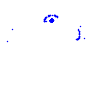
Particle: kaon